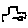
Label: car